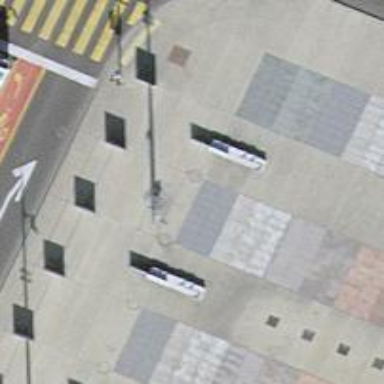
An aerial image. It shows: Public surveillance system is in place.